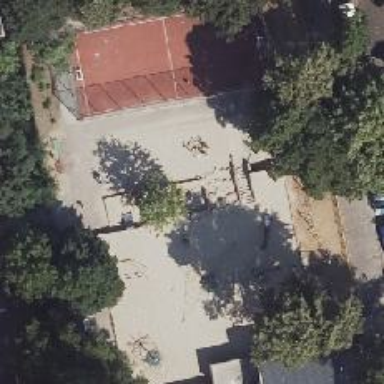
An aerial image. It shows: Playground with water feature.